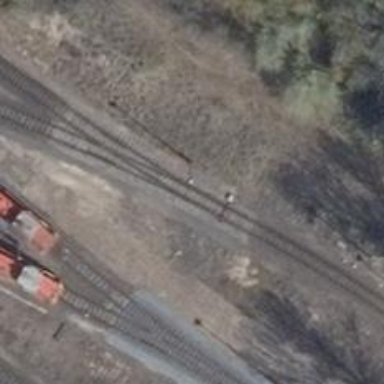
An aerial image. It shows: Railway switch.